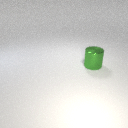
large green metal cylinder